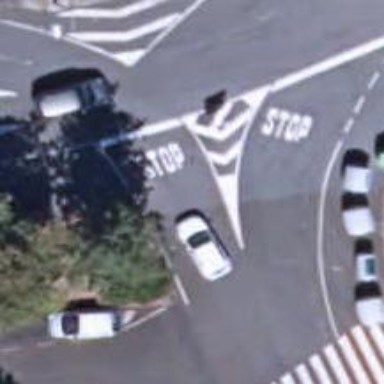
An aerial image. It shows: Stop road.